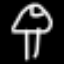
Label: mushroom